Interaction volume radius: 5 \u00c5
Interaction volume height: 10 \u00c5
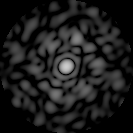
Disorder parameter: 0.8469